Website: lowes
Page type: billing-address
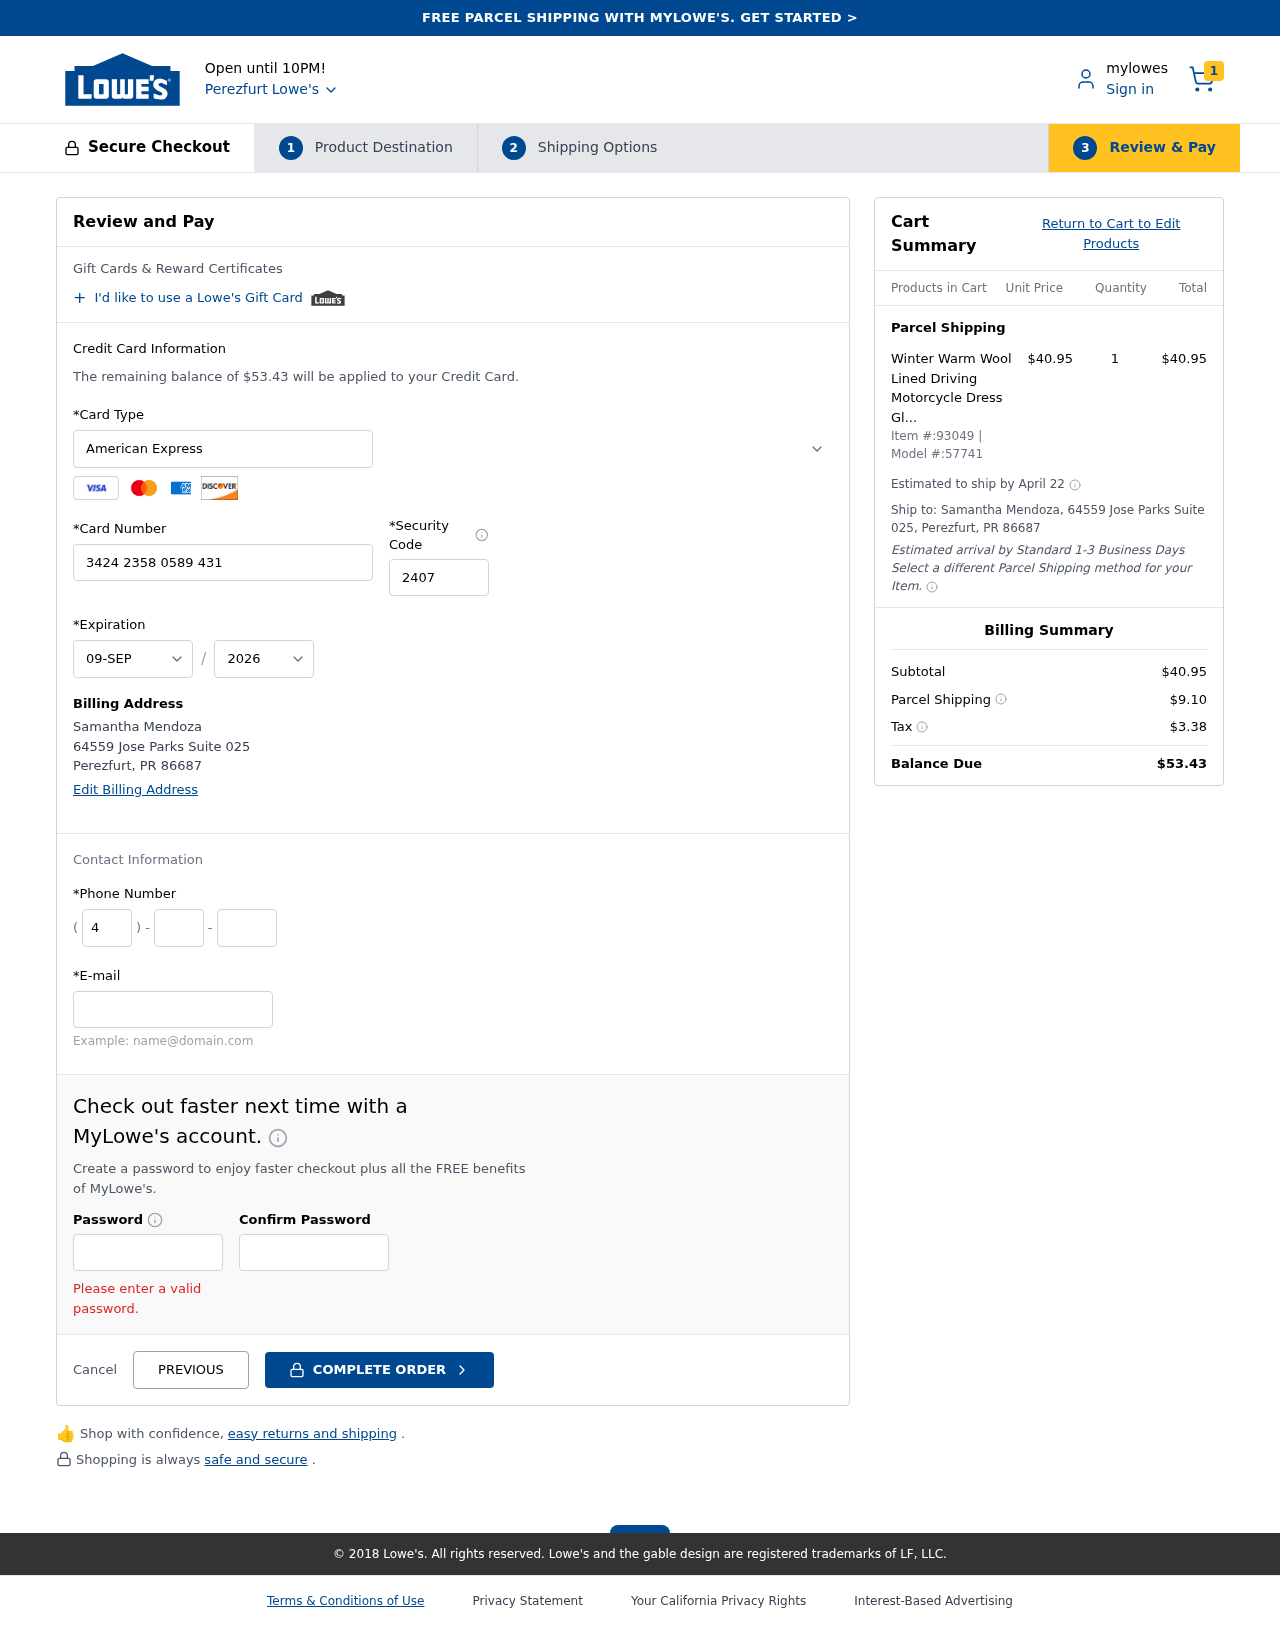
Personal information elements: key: PII_CARD_CVV
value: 2407
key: PII_CARD_EXPIRY_MONTH
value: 09
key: PII_CARD_EXPIRY_YEAR
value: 26
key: PII_CARD_NUMBER
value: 3424 2358 0589 431
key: PII_CARD_TYPE
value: American Express
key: PII_CITY
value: Perezfurt
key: PII_CITY_STATE_ZIP
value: Perezfurt, PR 86687
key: PII_EMAIL
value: samantha.mendoza@hotmail.com
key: PII_FULLNAME
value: Samantha Mendoza
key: PII_PHONE_AREA
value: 471
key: PII_PHONE_PREFIX
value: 435
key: PII_PHONE_SUFFIX
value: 8709
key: PII_STREET
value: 64559 Jose Parks Suite 025
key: PII_FULLNAME2
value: Samantha Mendoza
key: PII_STREET2
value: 64559 Jose Parks Suite 025
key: PII_CITY_STATE_ZIP2
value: Perezfurt, PR 86687
Product elements: key: PRODUCT1_NAME
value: Winter Warm Wool Lined Driving Motorcycle Dress Gloves For Men Women 3 Size Brown
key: PRODUCT1_PRICE
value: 40.95
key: PRODUCT1_QUANTITY
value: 1
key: PRODUCT_ITEM_NUMBER
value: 93049
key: PRODUCT_MODEL_NUMBER
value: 57741
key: PRODUCT1_LINE_TOTAL
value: $40.95
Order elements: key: ORDER_NUM_ITEMS
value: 1
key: ORDER_TOTAL
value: $53.43
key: ORDER_SHIPPING_DATE
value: April 22
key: ORDER_SUBTOTAL
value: $40.95
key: ORDER_SHIPPING_COST
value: $9.10
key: ORDER_TAX
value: $3.38